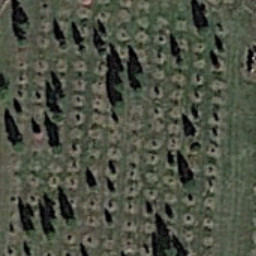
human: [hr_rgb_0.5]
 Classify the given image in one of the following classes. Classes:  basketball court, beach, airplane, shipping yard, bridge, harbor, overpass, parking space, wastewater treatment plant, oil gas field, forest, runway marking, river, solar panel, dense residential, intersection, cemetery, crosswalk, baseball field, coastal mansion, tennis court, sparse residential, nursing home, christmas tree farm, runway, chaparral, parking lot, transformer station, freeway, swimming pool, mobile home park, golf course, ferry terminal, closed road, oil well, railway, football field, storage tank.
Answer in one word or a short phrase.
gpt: christmas tree farm